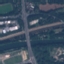
Land use / land cover: Highway